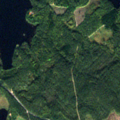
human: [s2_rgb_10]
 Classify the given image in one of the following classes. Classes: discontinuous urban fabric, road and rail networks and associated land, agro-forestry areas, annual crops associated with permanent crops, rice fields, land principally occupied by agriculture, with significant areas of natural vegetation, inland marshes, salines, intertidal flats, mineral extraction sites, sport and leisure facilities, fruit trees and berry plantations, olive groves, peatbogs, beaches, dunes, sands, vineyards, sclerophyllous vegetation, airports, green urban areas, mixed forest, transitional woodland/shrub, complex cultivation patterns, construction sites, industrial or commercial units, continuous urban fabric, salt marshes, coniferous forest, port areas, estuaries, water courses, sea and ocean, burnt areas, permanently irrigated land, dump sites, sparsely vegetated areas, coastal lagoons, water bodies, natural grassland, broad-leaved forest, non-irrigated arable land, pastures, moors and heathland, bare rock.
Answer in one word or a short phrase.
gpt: coniferous forest, mixed forest, water bodies